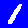
Digit: 1